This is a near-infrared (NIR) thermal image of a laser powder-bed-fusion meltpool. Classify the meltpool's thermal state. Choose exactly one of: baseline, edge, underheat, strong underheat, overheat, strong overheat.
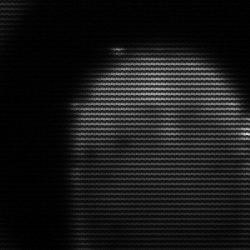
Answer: edge